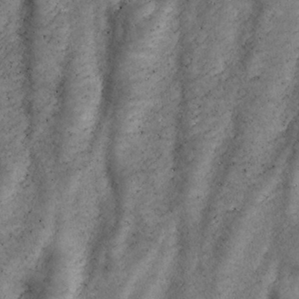
Label: non_frost